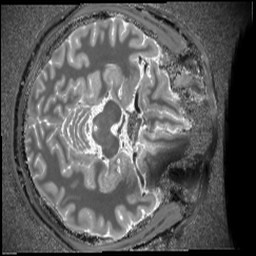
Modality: T1map
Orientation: axial
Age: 30
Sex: male
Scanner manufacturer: siemens
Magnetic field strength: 6.98 T
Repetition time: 6 s
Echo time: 0.00283 s